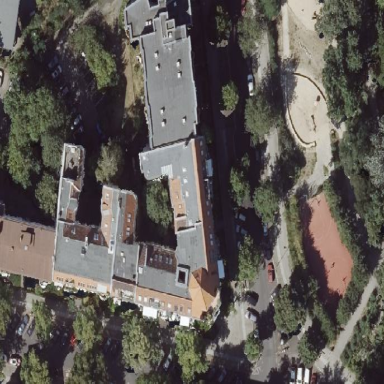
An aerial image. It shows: Building with apartments featuring unique double saltbox roof shape.